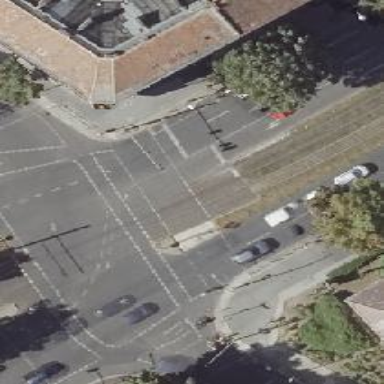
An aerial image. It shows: Footway crossing with traffic signals and island.